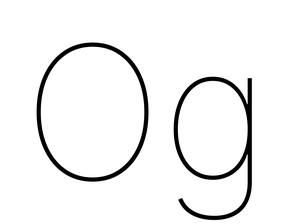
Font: Inter_Thin